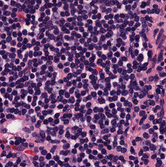
Tumor epithelial tissue: no
Tumor-associated stroma tissue: yes
Normal tissue: no